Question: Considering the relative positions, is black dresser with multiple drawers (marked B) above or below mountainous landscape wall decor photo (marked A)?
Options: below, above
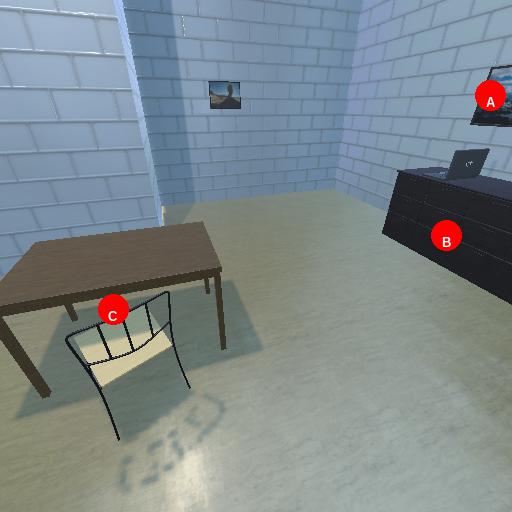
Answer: below